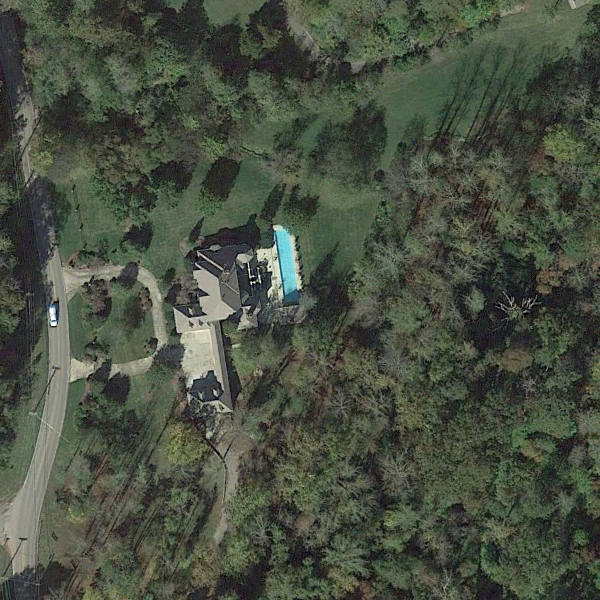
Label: SparseResidential